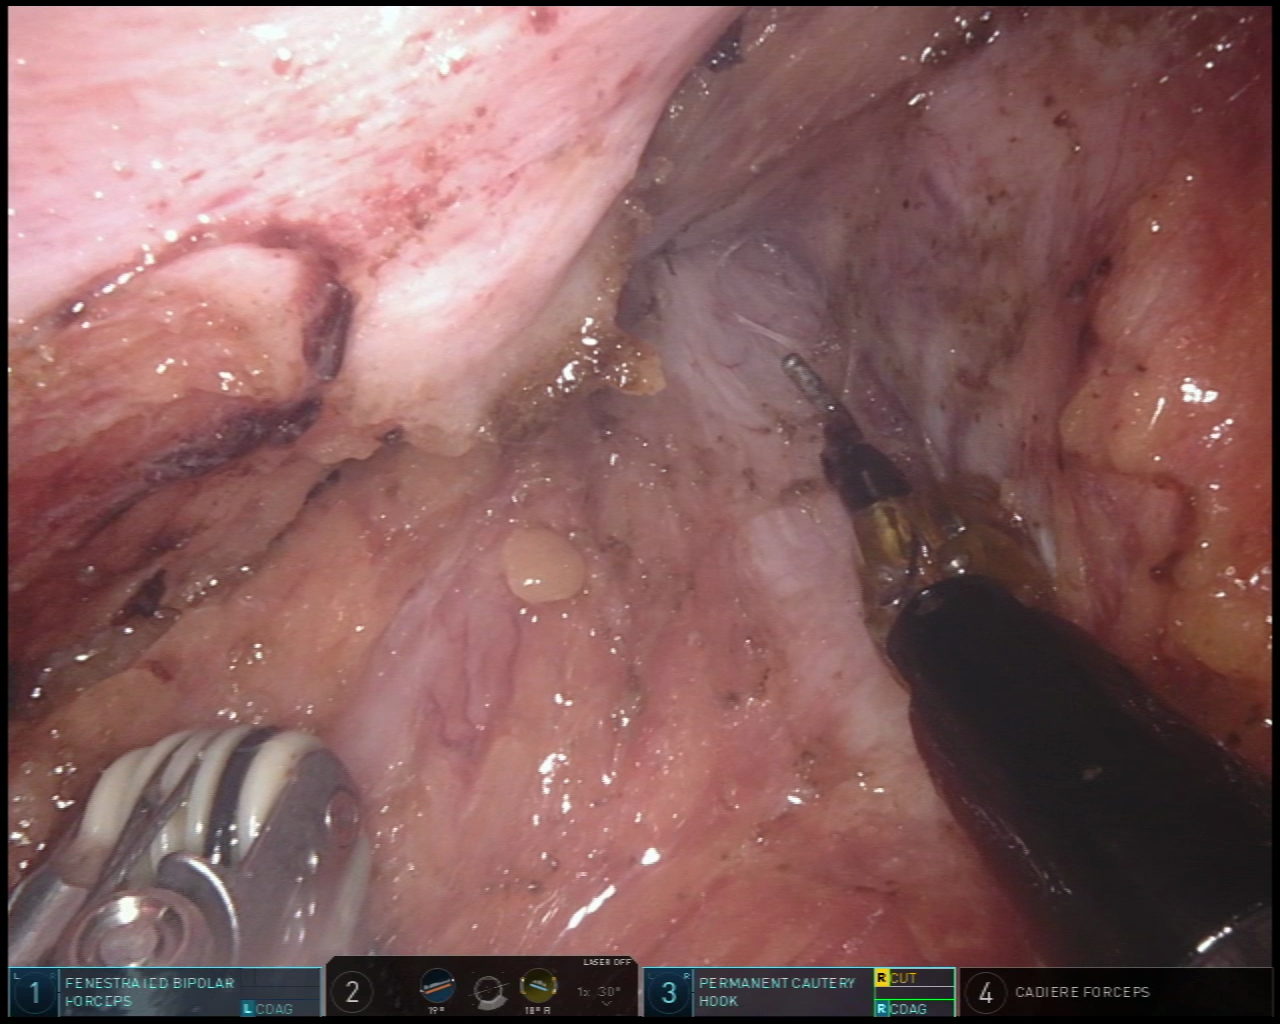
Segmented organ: vesicular_glands
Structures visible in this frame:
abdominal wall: no
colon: no
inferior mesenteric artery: no
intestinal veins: no
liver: no
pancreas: no
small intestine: no
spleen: no
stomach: no
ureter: no
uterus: no
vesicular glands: yes